Interaction volume radius: 10 \u00c5
Interaction volume height: 15 \u00c5
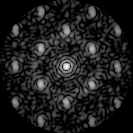
Disorder parameter: 0.4375